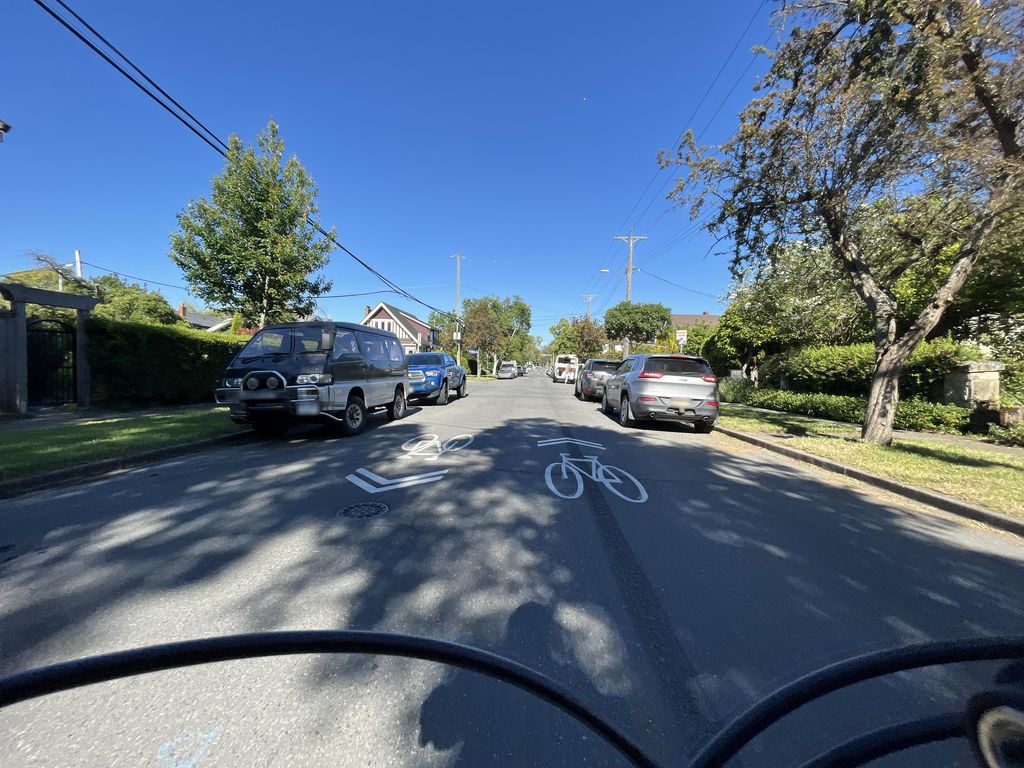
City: victoria